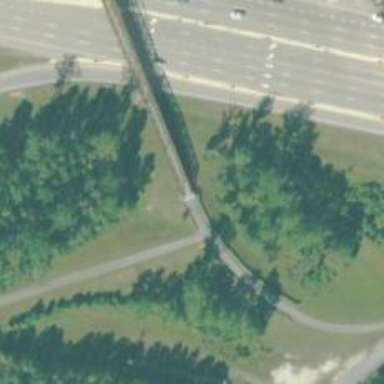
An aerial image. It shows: Cycleway.